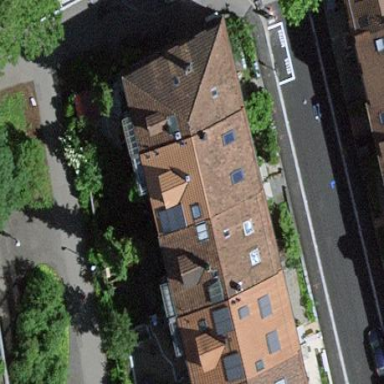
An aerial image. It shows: Terrace building.